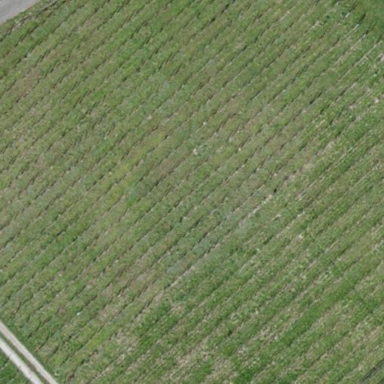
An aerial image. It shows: Vineyard growing grapes.